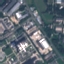
Land use / land cover class: Industrial